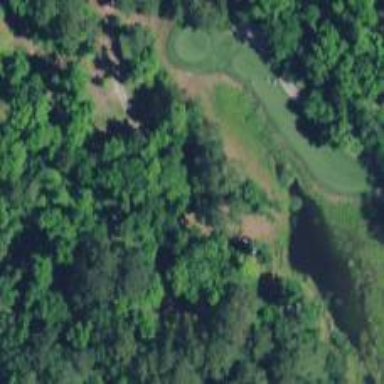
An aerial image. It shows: Rough area on grassy golf course.